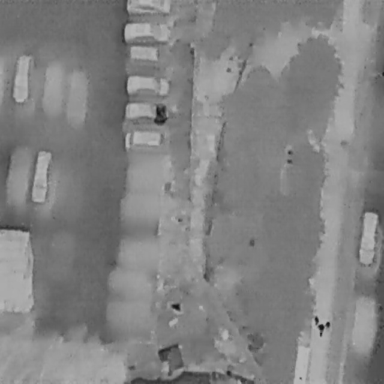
There are eight Cars in the infrared image.